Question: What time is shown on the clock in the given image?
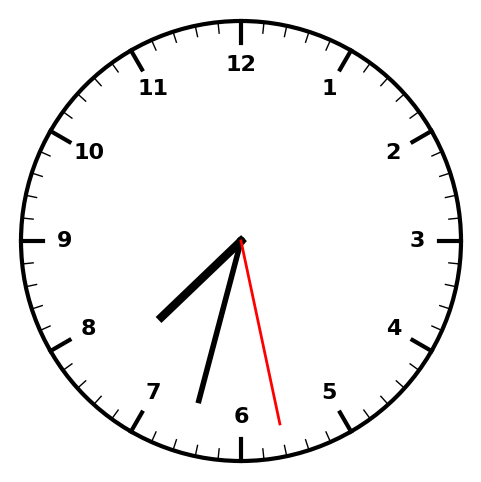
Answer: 07:32:28